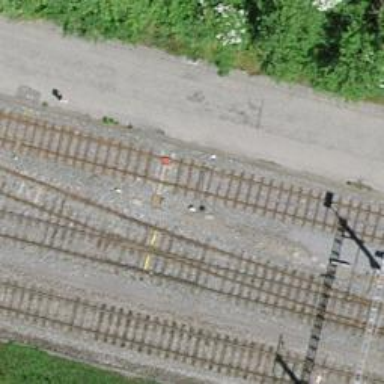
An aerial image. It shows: Railway track with single rail.